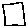
Label: square